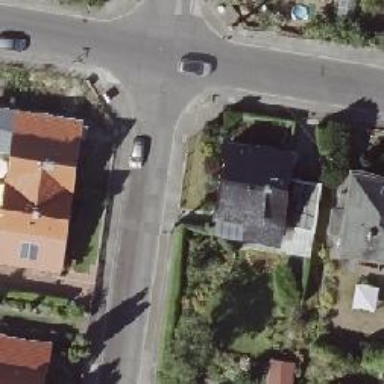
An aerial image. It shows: Asphalt footway.